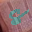
Label: 8